Question: Select2 3.5.2.
I have some hierarchical data in a select2 list where the parents AND children are all valid selections. If possible, when the search term matches a child, I'd like the child to be highlighted by default instead of the parent.
For example, given the following code...
'''
$("#hdn").select2(
{
width: '300px',
data:
[
{
id: 1,
text: 'Italy',
children:
[
{ id: 2, text: 'Italy - Sardinia' },
{ id: 3, text: 'Italy - Sicily' },
]
},
{
id: 4,
text: 'United Kingdom',
children:
[
{ id: 5, text: 'United Kingdom - Guernsey' },
{ id: 6, text: 'United Kingdom - Jersey' }
]
}
]
});
'''
... if you start typing 'Jer', it currently highlights 'United Kingdom' by default:

Ideally, if you start typing 'Jer', it should highlight 'United Kingdom - Jersey' by default instead.
Because this is a group I still want the parent to show as an option, I just want the child to be highlighted by default instead.
See this fiddle: <URL>
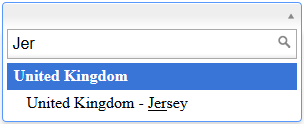
Answer: Select2 will highlight the first option which is selectable by default. If you don't want the highlight to sit on "United Kingdom" first, you are going to have to remove the 'id'.
Select2 3.5.2 does not provide an easy way to change how what option is highlighted by default.